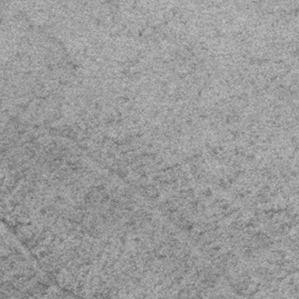
Label: frost